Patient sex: F
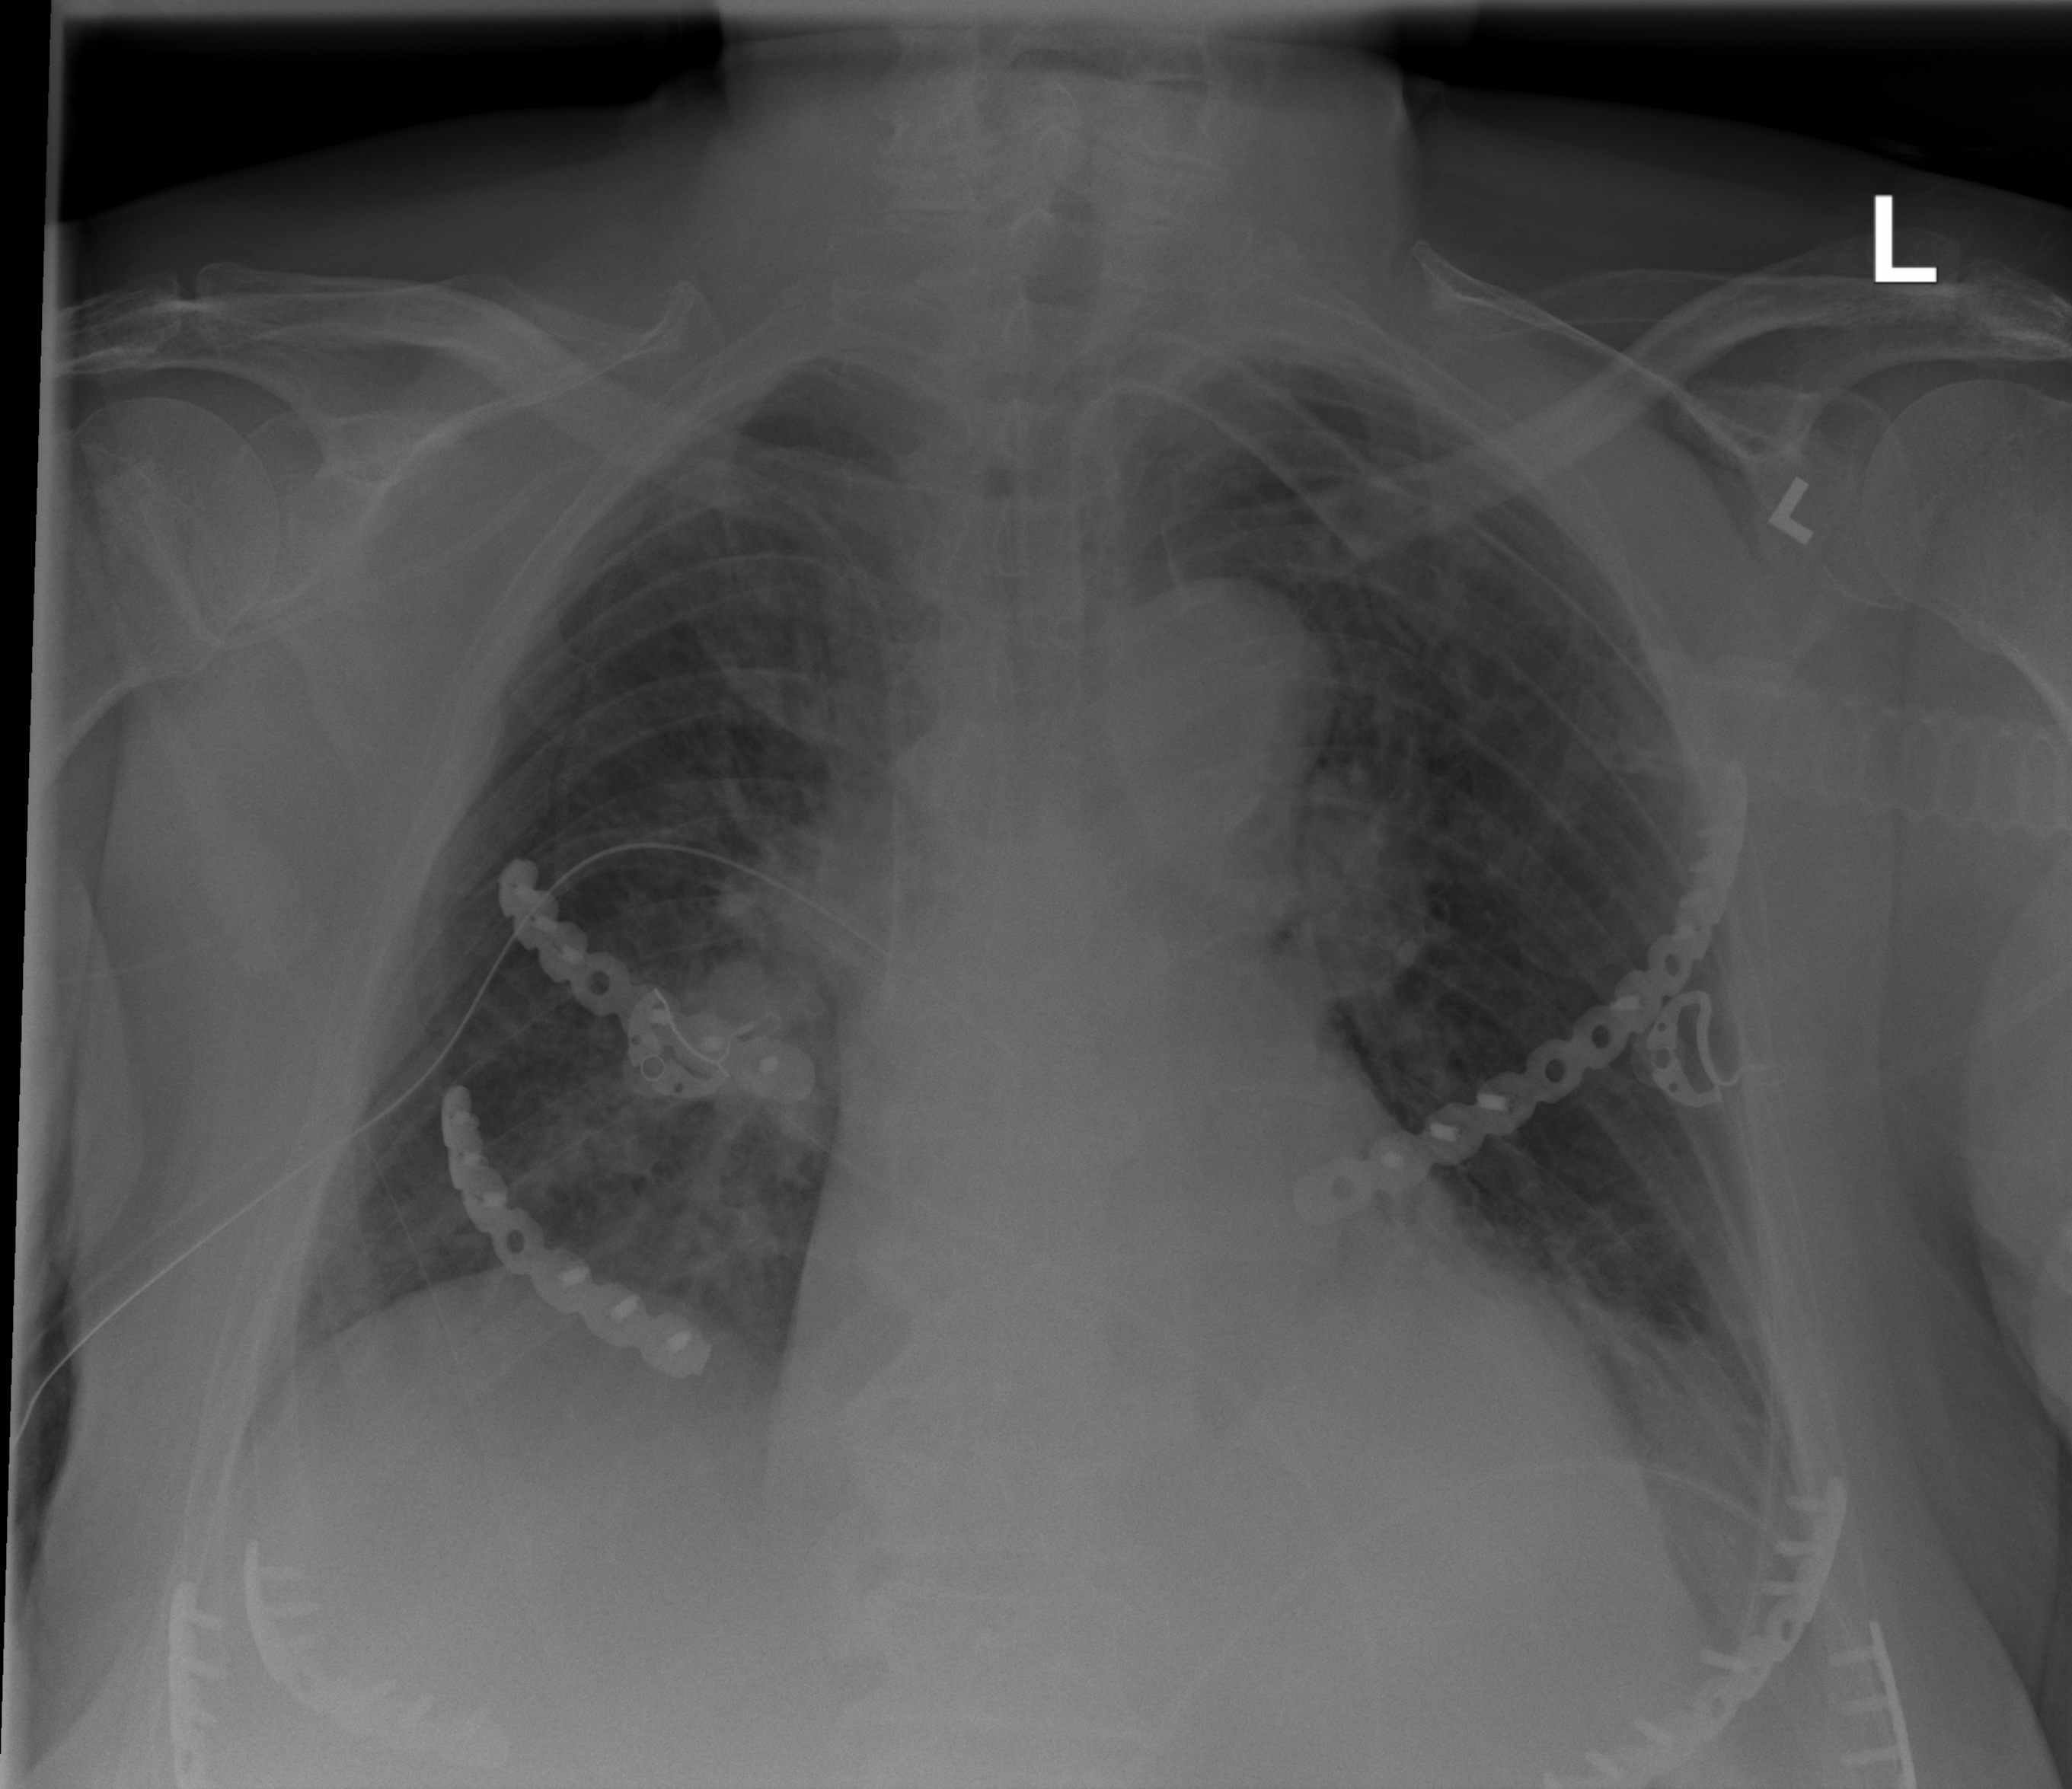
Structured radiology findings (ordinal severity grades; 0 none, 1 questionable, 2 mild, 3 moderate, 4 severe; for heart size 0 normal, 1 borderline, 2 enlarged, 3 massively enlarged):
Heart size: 2
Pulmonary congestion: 2
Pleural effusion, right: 2
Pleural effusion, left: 2
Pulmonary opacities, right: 2
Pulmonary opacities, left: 0
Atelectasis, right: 2
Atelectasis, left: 2